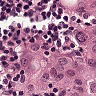
Metastatic tissue present: yes